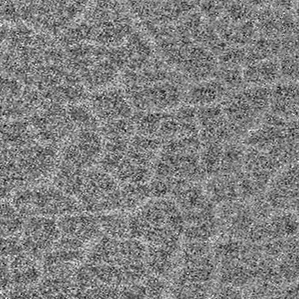
Label: frost